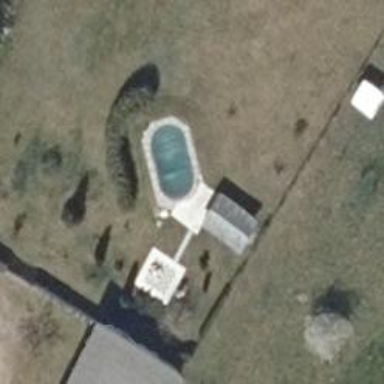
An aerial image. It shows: Swimming pool located in leisure land.